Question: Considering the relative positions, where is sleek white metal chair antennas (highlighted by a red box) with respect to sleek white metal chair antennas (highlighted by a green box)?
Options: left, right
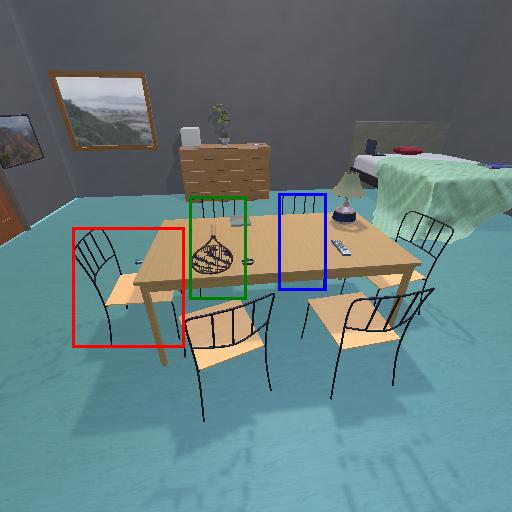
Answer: left